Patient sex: M
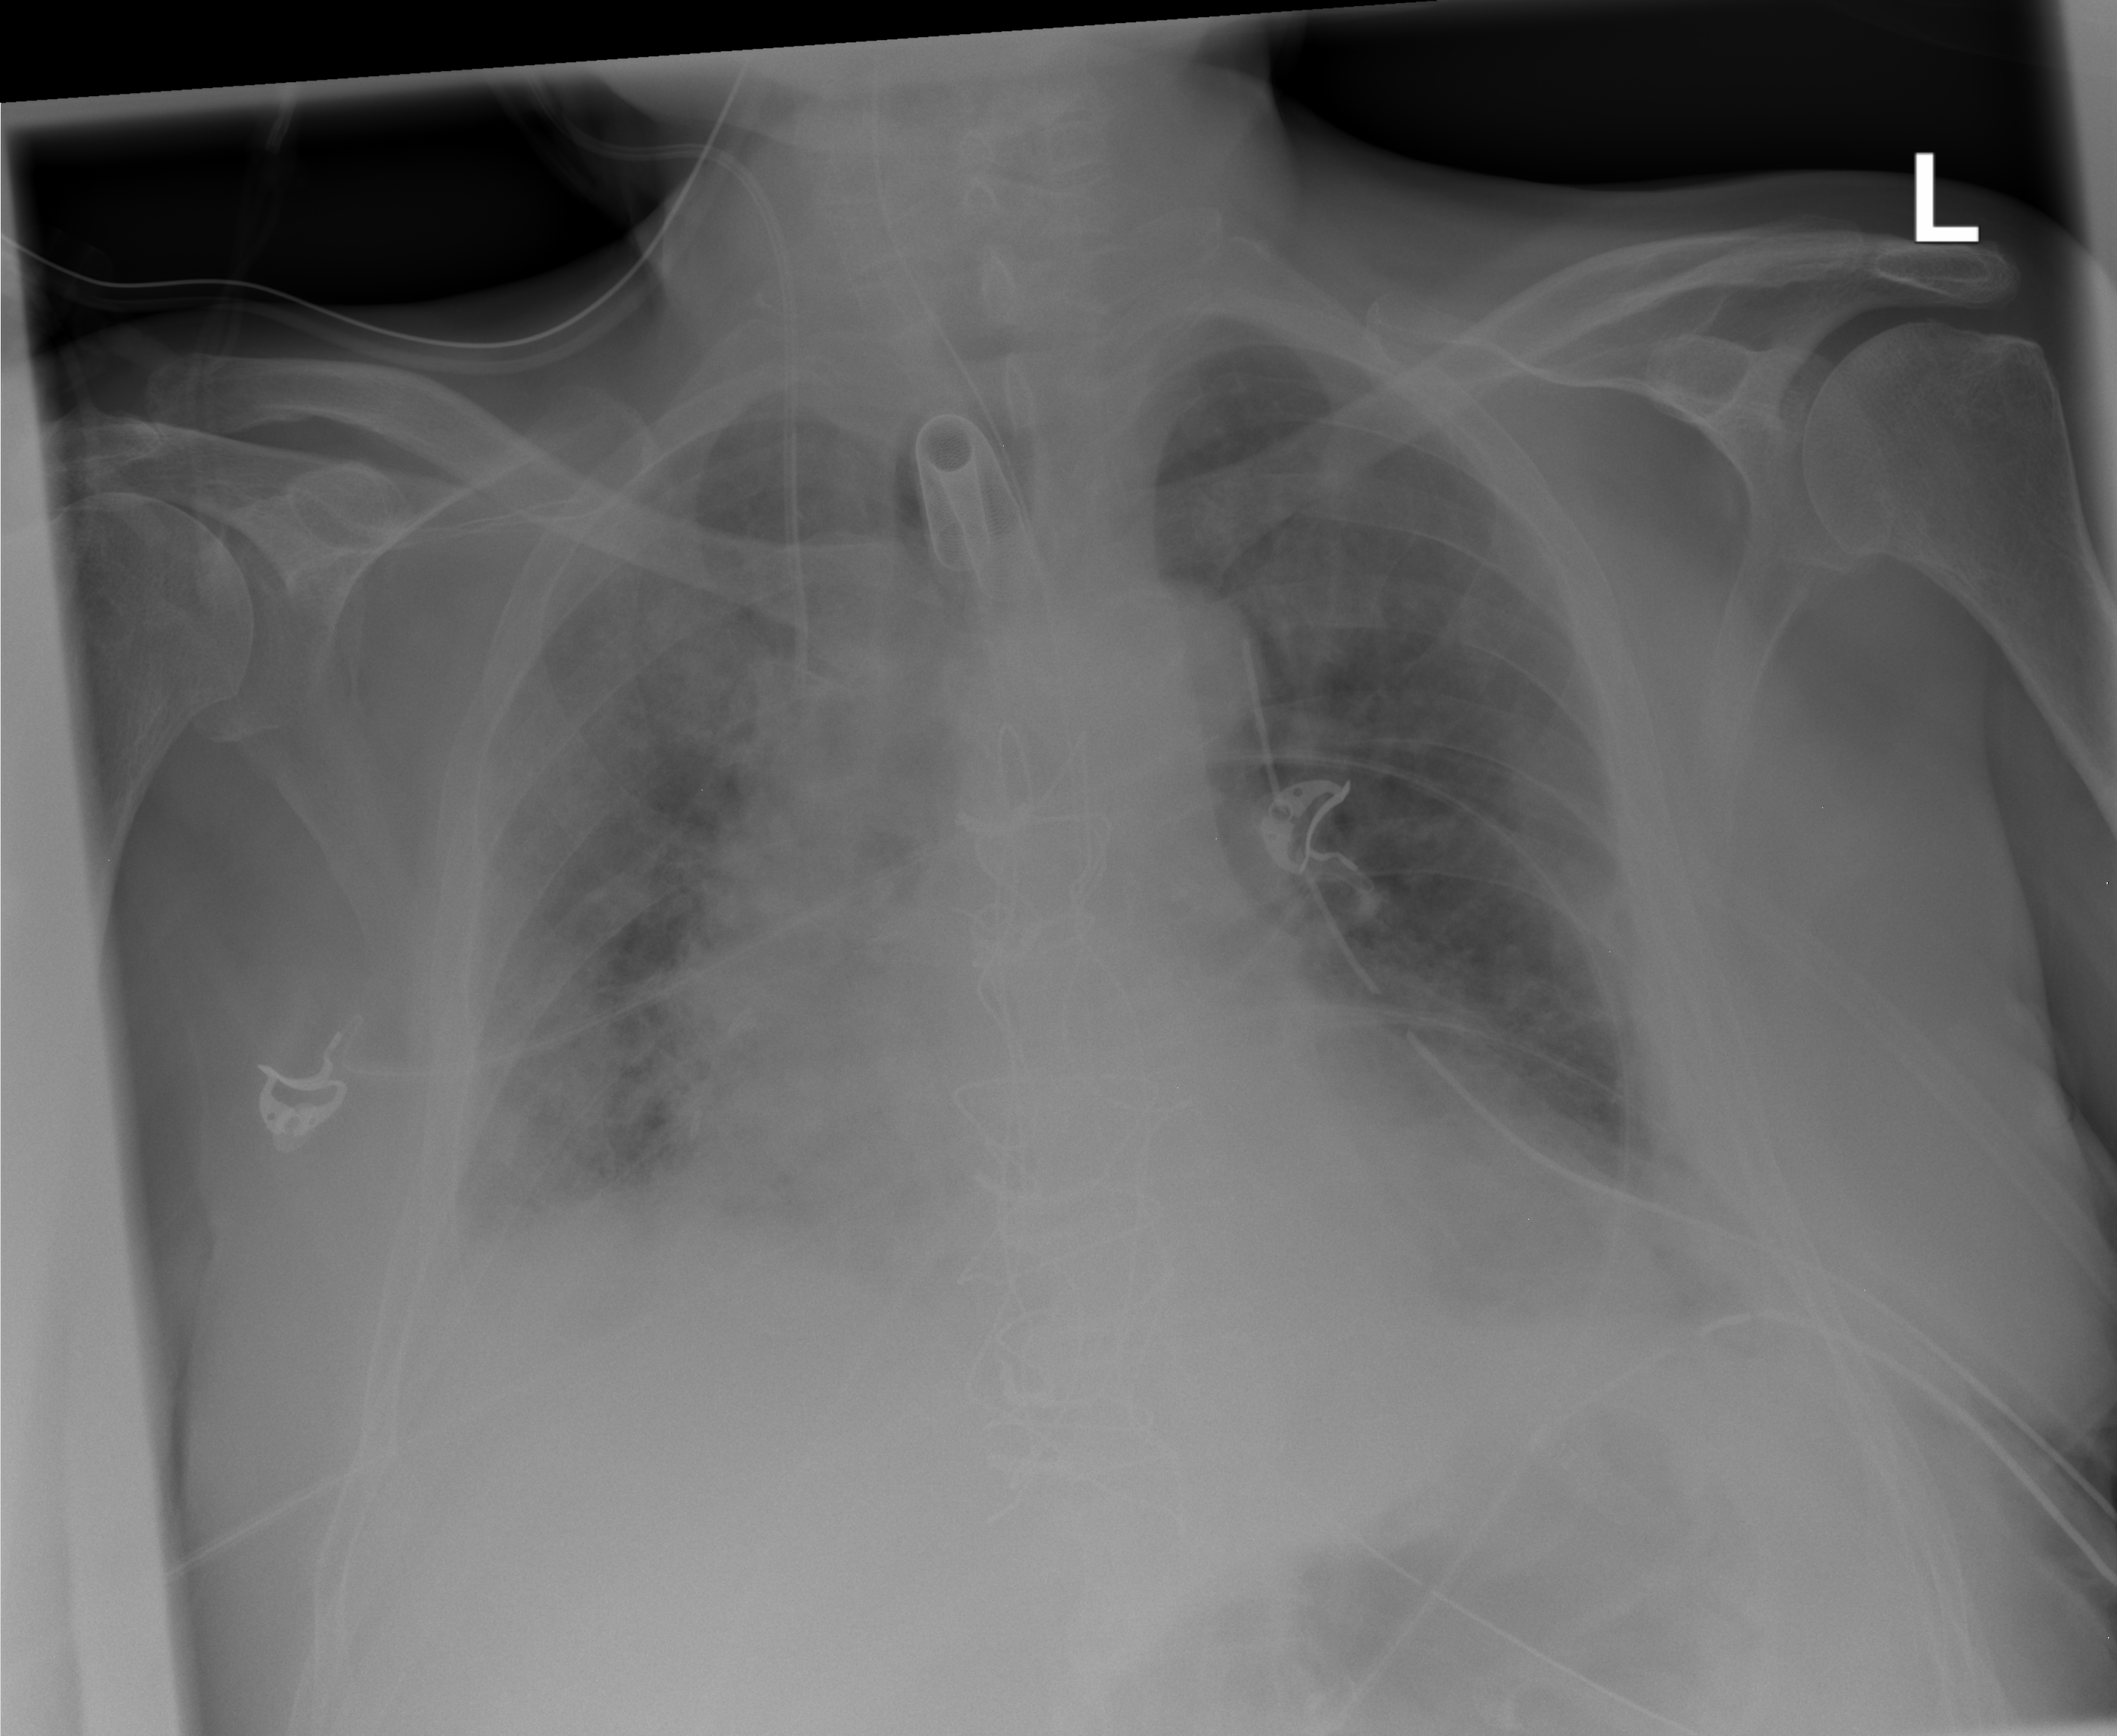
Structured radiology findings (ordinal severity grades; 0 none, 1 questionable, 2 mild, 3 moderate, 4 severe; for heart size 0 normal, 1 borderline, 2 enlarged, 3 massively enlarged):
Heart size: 2
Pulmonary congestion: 2
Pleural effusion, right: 2
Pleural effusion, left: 2
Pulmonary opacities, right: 2
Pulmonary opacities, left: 1
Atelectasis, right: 2
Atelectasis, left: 2